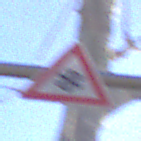
Verkehrszeichen: SchneeOderEisglaette
Umgebung: Outdoor, Nature
Tageszeit: MorningAfternoon
Wetter: Clear
Licht: Natural
Jahreszeit: Winter
Kontrast: HighContrast